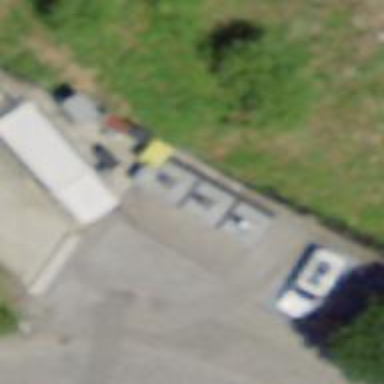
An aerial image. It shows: Recycling facility.